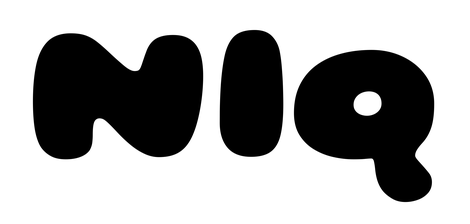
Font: Gluten_Black